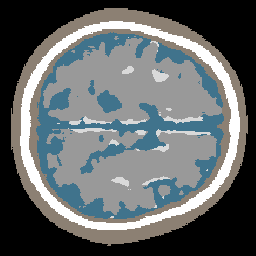
Label: no_lesion